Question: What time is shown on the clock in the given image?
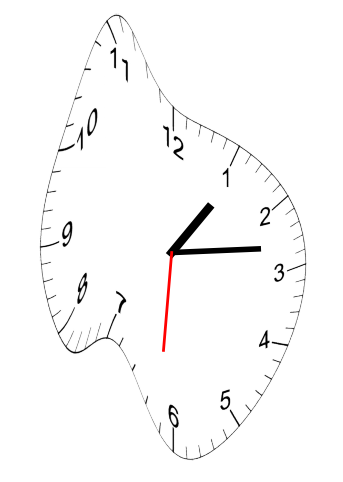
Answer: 01:13:31